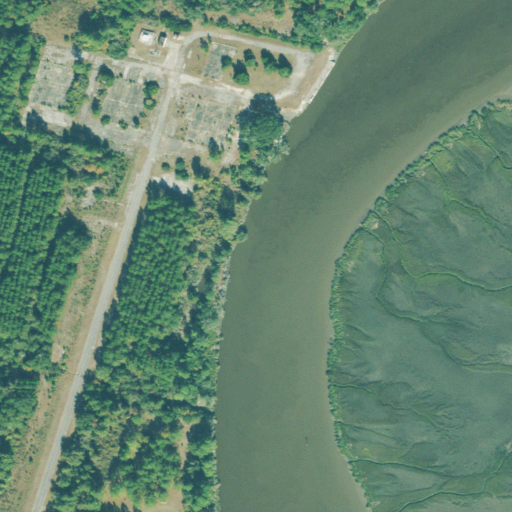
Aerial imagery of cliff(s) in Georgia named Horsepen Bluff containing herbaceous wetlands, evergreen forest, open water, barren land, medium intensity development, low intensity development, grassland, open development, high intensity development, shrub, and pasture